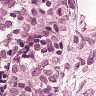
Metastatic tissue present: yes